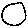
Label: circle